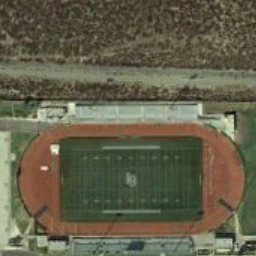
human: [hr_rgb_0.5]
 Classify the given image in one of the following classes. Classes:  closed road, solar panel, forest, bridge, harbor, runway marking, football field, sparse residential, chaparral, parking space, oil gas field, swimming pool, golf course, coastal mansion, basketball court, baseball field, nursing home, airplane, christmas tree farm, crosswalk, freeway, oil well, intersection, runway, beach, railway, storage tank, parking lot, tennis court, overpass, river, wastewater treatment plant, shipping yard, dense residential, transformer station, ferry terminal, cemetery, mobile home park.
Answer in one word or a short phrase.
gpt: football field